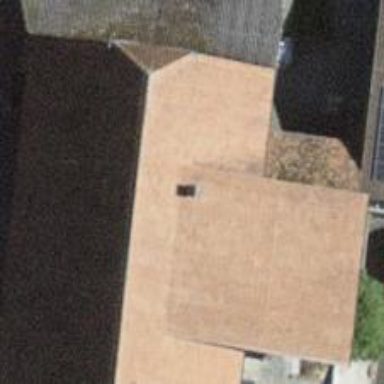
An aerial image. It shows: Rural barn.